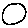
Label: circle